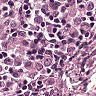
Metastatic tissue present: yes